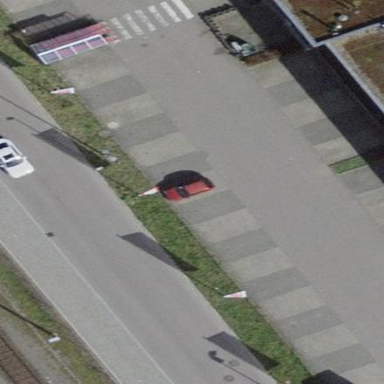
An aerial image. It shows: Parking space with normal surface.